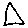
Label: triangle